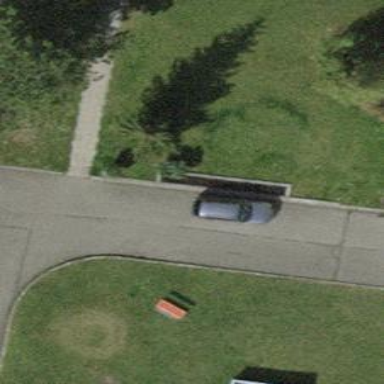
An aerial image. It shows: Red bench.